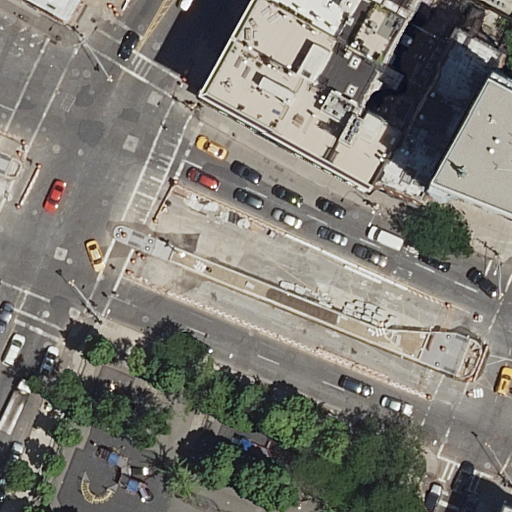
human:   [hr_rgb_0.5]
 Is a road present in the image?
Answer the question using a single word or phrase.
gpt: yes

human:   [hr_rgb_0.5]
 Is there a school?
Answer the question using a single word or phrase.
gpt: yes

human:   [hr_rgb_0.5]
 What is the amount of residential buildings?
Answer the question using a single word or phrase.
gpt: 6

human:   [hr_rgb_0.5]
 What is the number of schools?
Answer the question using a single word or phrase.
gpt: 1

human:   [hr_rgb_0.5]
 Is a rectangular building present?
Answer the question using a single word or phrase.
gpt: yes

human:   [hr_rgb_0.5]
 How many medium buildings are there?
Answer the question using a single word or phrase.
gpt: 1

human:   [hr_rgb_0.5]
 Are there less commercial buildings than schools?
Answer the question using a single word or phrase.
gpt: yes

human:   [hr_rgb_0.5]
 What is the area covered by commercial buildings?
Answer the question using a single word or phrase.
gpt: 0m2

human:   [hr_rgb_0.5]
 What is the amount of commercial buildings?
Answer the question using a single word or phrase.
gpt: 0

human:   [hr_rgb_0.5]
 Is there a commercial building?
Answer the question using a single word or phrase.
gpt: no

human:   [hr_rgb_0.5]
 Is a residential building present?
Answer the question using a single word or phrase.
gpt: yes

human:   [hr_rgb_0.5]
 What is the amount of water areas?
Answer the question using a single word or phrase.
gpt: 0

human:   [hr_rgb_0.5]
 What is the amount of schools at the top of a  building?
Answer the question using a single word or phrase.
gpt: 0

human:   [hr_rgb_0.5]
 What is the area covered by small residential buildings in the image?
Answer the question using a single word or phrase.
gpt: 36m2

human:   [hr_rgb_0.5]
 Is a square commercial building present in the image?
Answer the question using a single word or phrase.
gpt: no

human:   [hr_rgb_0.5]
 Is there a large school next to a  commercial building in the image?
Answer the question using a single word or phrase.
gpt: no

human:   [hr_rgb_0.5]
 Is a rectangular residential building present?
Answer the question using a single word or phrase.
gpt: yes

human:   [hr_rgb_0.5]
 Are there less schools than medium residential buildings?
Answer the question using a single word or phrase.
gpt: no

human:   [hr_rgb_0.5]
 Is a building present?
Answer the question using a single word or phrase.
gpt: yes

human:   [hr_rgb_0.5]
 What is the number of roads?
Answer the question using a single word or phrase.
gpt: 18

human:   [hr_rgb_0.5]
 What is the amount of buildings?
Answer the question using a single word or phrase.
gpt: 6

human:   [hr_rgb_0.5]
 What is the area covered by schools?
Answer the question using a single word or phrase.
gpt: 704m2

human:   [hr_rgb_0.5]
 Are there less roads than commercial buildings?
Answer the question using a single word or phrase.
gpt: no

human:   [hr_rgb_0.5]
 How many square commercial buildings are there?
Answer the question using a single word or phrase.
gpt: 0

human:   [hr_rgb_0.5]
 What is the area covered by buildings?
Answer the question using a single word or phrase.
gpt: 2607m2

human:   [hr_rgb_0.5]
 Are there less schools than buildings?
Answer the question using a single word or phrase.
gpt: yes

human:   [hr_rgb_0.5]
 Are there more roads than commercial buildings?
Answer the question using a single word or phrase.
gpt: yes

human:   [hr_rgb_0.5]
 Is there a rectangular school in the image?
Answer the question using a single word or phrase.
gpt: yes

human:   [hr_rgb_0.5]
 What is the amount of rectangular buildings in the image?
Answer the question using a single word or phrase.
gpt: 4

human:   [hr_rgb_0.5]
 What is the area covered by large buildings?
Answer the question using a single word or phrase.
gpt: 2163m2

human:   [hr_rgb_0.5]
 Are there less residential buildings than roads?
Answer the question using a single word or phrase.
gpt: yes

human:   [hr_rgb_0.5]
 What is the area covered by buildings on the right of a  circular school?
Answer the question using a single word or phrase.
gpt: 0m2

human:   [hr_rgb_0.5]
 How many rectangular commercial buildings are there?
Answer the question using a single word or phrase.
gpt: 0

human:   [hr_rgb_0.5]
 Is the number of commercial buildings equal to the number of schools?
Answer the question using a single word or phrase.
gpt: no

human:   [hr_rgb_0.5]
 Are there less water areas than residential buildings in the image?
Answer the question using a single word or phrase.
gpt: yes

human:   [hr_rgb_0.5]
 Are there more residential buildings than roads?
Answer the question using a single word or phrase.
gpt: no

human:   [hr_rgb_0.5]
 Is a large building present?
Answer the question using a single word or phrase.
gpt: yes

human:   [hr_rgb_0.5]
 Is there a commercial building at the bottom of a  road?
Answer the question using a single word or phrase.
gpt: no

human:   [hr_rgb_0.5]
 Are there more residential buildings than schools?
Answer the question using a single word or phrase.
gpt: yes

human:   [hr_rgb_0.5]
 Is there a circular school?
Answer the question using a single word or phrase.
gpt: no

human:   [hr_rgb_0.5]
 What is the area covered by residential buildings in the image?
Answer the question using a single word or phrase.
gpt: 2607m2

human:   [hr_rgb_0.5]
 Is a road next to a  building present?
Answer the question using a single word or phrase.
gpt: yes

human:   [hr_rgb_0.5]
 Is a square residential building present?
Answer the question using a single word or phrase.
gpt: no

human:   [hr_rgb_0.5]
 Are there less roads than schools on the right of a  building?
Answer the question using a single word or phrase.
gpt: no

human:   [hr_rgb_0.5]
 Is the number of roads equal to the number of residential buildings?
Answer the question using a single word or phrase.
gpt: no

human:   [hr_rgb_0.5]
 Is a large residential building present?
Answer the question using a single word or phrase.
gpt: yes

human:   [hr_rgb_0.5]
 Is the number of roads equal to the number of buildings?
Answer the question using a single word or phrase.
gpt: no

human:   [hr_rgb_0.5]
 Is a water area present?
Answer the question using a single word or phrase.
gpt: no

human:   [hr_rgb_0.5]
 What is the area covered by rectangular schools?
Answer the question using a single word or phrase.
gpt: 704m2

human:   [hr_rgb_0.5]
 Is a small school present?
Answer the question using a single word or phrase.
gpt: no

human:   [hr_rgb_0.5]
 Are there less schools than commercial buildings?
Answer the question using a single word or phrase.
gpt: no

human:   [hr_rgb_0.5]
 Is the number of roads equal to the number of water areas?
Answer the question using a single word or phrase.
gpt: no

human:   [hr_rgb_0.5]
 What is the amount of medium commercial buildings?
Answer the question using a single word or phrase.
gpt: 0

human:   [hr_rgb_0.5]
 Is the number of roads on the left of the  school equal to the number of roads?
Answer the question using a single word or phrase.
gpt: no

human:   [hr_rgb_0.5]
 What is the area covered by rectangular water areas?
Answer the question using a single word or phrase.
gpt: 0m2

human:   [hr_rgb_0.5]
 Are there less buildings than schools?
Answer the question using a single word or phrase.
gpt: no

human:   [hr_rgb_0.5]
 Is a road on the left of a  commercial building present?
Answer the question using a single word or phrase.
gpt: no

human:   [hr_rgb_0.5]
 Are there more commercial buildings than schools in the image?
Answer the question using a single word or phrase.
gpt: no

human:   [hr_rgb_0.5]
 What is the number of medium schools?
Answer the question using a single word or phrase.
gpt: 0

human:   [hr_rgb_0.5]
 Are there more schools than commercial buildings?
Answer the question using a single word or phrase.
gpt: yes

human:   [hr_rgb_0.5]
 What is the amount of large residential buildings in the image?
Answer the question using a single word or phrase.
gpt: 2

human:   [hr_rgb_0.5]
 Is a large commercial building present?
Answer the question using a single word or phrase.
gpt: no

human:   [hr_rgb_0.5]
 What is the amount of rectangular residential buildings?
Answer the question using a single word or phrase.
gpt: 4

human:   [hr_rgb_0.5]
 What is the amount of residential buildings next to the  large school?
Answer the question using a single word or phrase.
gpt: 6